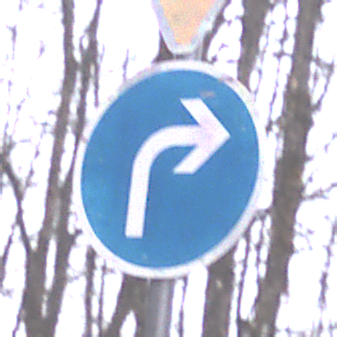
Verkehrszeichen: VorgeschriebeneFahrtrichtungRechts
Zusatzzeichen oben: VorfahrtGewaehren
Umgebung: Outdoor, Nature
Tageszeit: Midday
Wetter: Overcast
Licht: Natural
Jahreszeit: Autumn
Kontrast: LowContrast